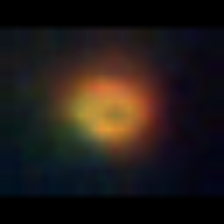
Taxon: NanoPlankton
Group: Other